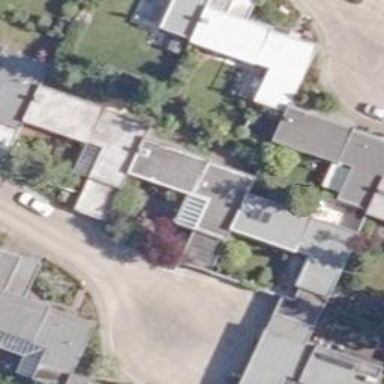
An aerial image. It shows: House with flat roof.